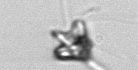
Label: Pyramimonas_longicauda